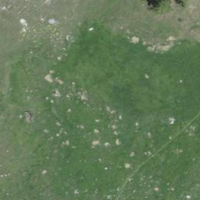
EUNIS habitat code: 23
Species observed at this site:
Cuscuta europaea